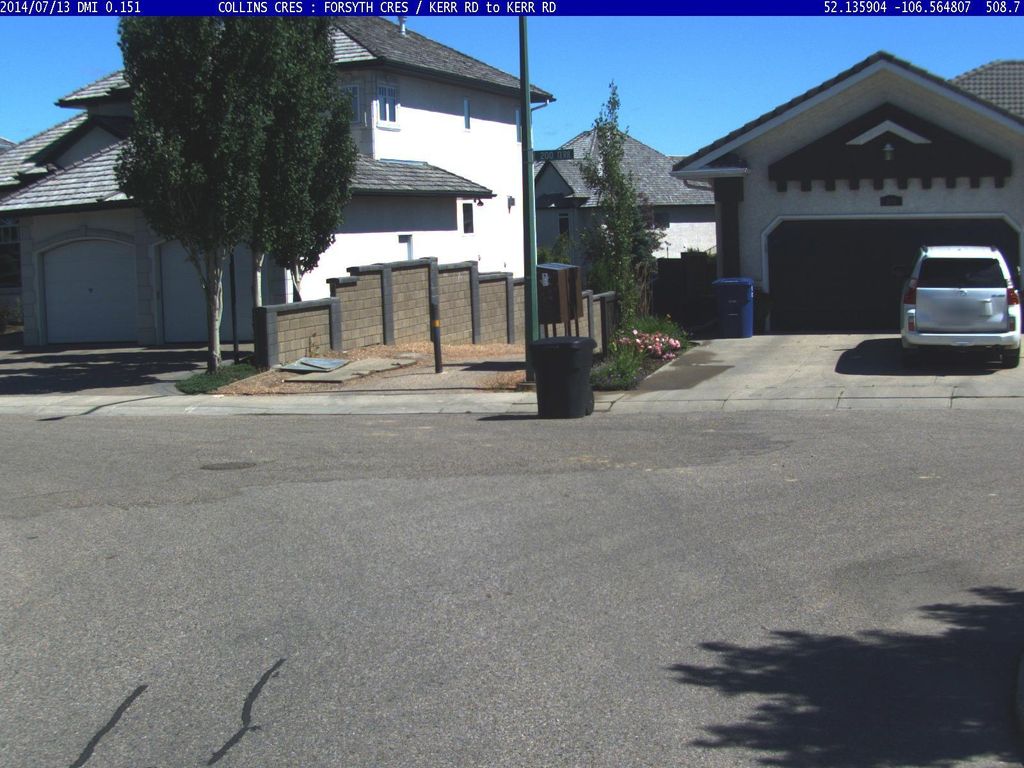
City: saskatoon